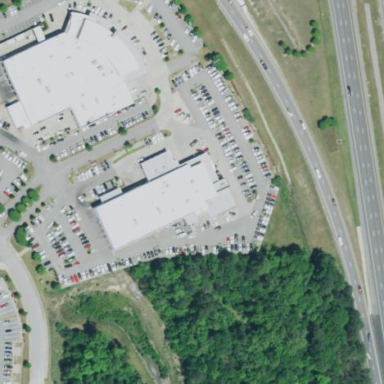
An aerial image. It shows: Building that houses car shop.